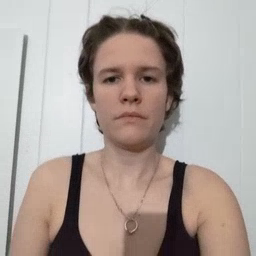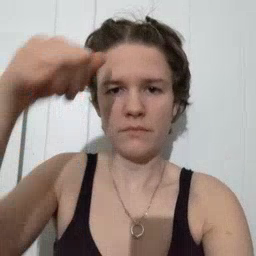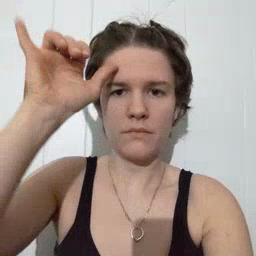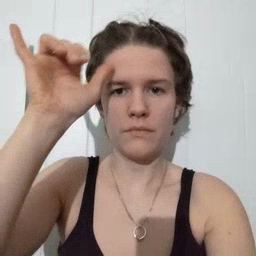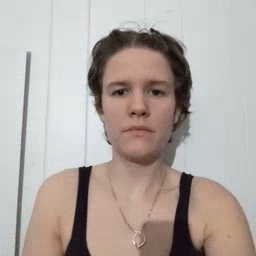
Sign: cow